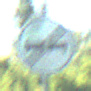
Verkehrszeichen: EndeUeberholverbot
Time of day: MorningAfternoon
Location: Outdoor (Nature)
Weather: Clear
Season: NotSpecified
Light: Natural